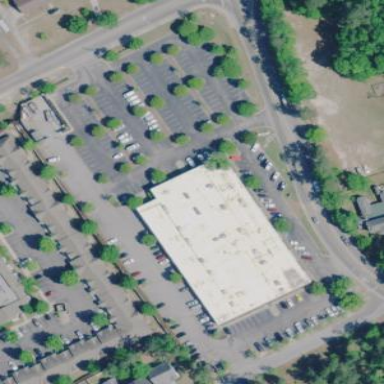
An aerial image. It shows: Retail area.